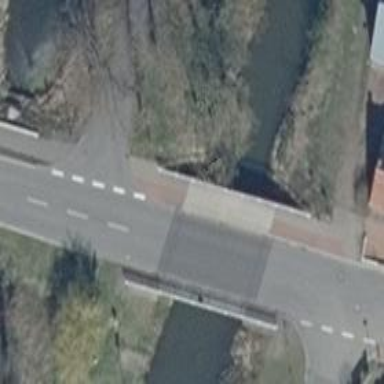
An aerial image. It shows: Secondary road with asphalt surface passing over bridge.